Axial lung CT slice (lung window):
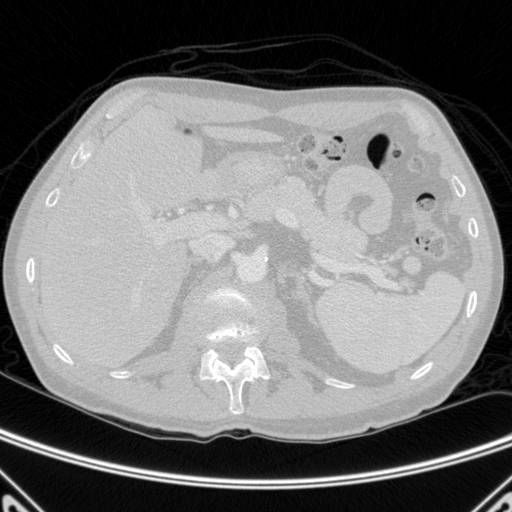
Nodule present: no